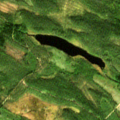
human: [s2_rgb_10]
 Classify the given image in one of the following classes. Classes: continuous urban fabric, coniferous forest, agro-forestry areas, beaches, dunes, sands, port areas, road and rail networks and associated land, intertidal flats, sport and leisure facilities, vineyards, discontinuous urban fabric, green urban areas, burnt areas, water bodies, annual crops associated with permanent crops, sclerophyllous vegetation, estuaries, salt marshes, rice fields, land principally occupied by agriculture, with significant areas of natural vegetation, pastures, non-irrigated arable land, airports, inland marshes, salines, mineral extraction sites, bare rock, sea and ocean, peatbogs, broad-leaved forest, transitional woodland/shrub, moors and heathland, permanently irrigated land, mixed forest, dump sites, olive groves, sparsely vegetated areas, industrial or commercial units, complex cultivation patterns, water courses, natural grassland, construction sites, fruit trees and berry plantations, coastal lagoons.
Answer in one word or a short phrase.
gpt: coniferous forest, mixed forest, transitional woodland/shrub